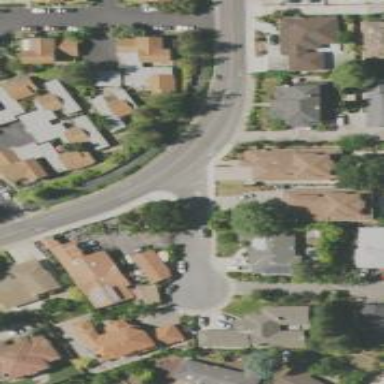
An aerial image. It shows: Residential road with sidewalk on the left side.